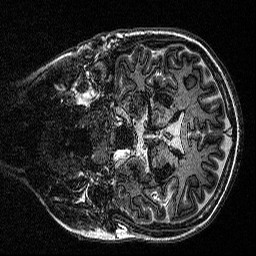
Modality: MP2RAGE
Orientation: coronal
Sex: female
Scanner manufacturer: siemens
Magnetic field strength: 3 T
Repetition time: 5 s
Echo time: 0.00292 s